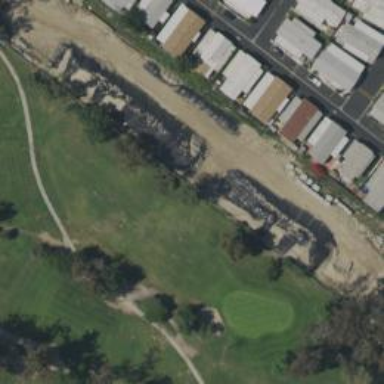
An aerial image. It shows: Grassy area designated as golf fairway.